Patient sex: M
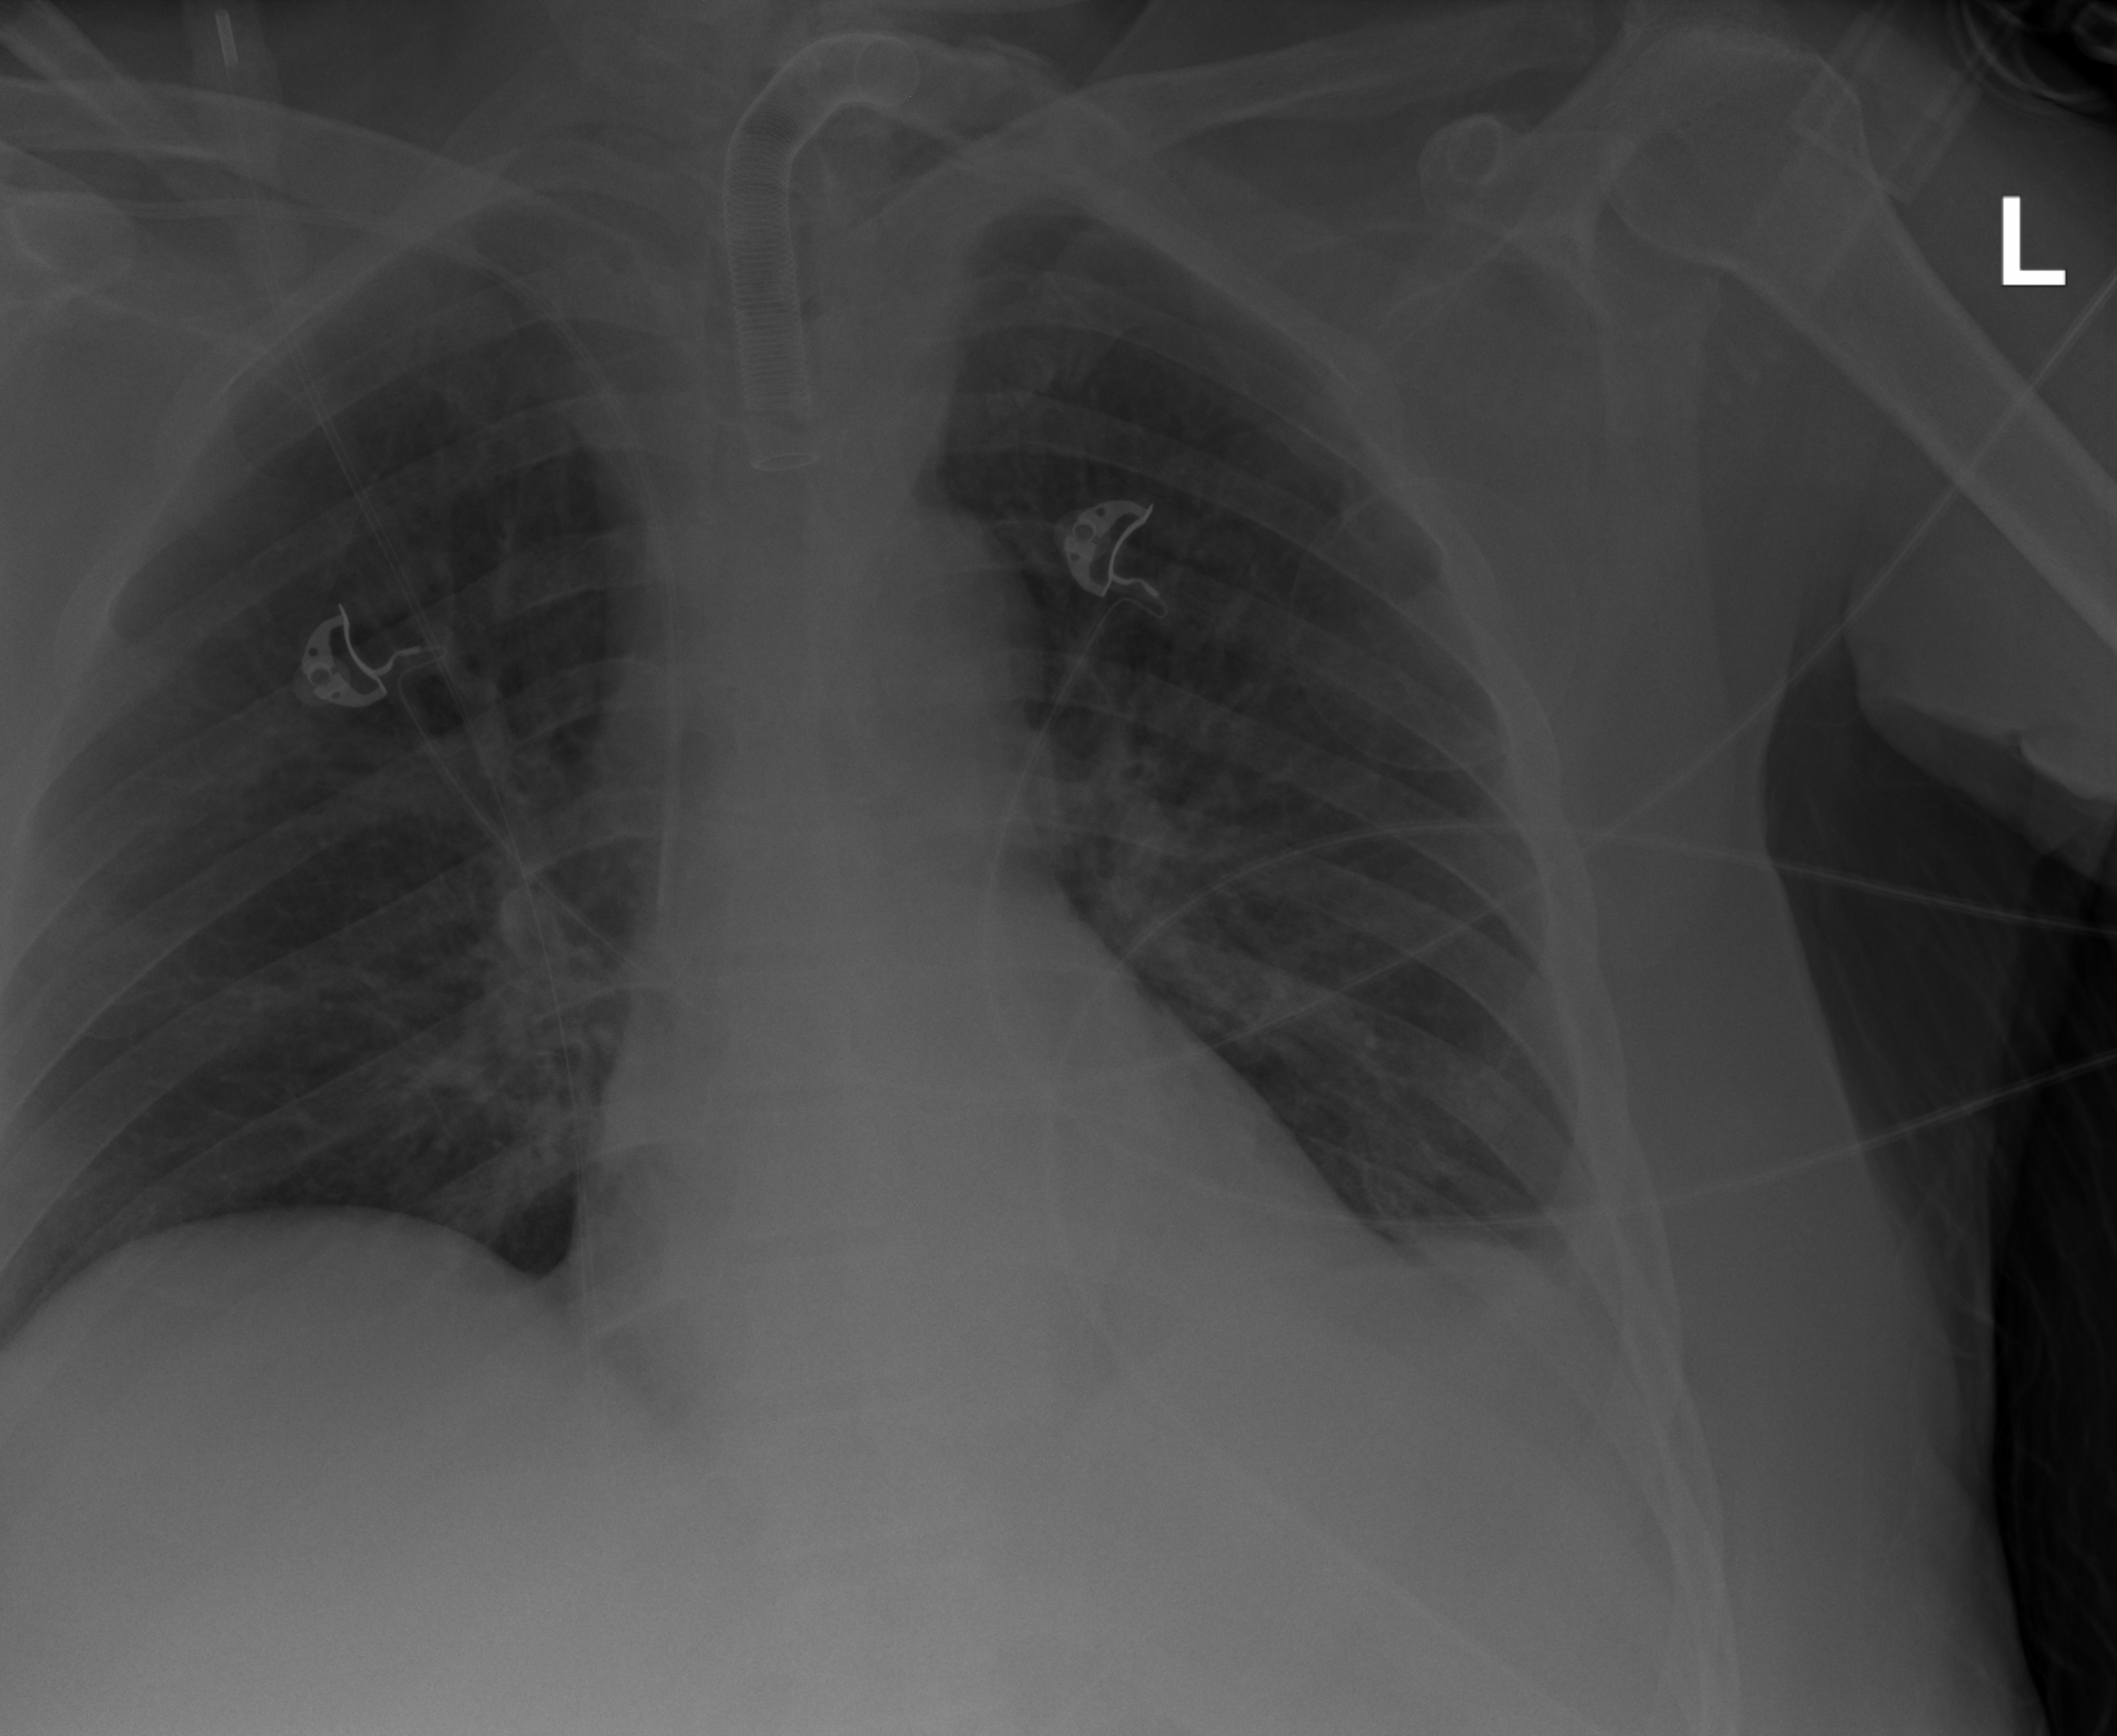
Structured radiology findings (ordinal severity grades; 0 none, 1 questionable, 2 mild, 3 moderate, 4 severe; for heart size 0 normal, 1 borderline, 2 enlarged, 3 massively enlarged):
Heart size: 2
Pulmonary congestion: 2
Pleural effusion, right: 0
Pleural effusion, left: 2
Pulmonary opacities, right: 0
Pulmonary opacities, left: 0
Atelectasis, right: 0
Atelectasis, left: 2